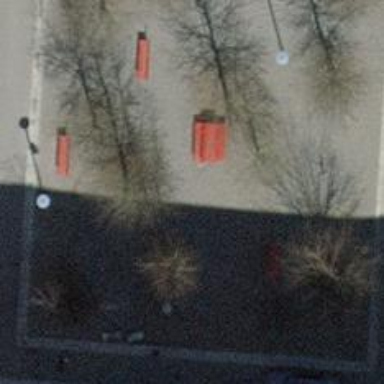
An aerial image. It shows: Urban tree of the genus Fagus with broadleaved leaves.